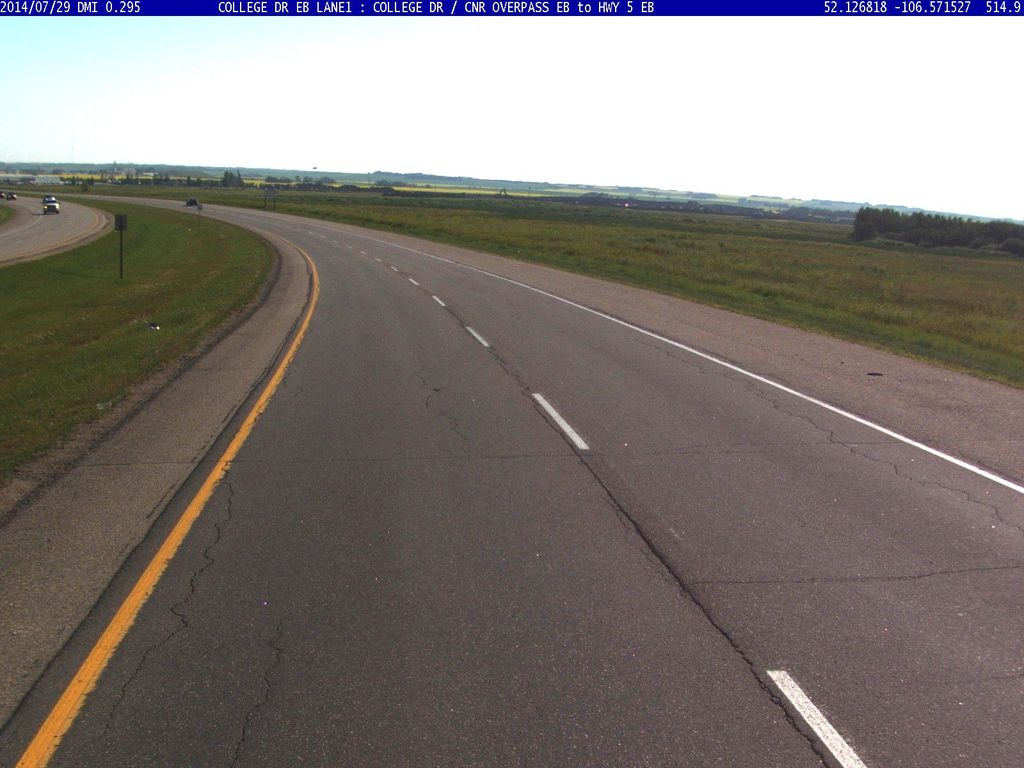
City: saskatoon